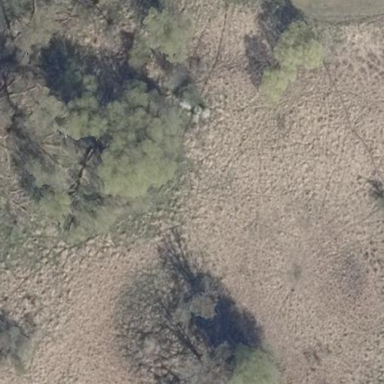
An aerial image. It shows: Wetland area characterized by wet meadow.